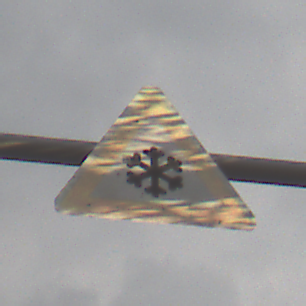
Verkehrszeichen: SchneeOderEisglaette
Umgebung: Outdoor, Nature
Tageszeit: MorningAfternoon
Wetter: Overcast
Licht: Natural
Jahreszeit: NotSpecified
Kontrast: LowContrast